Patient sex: F
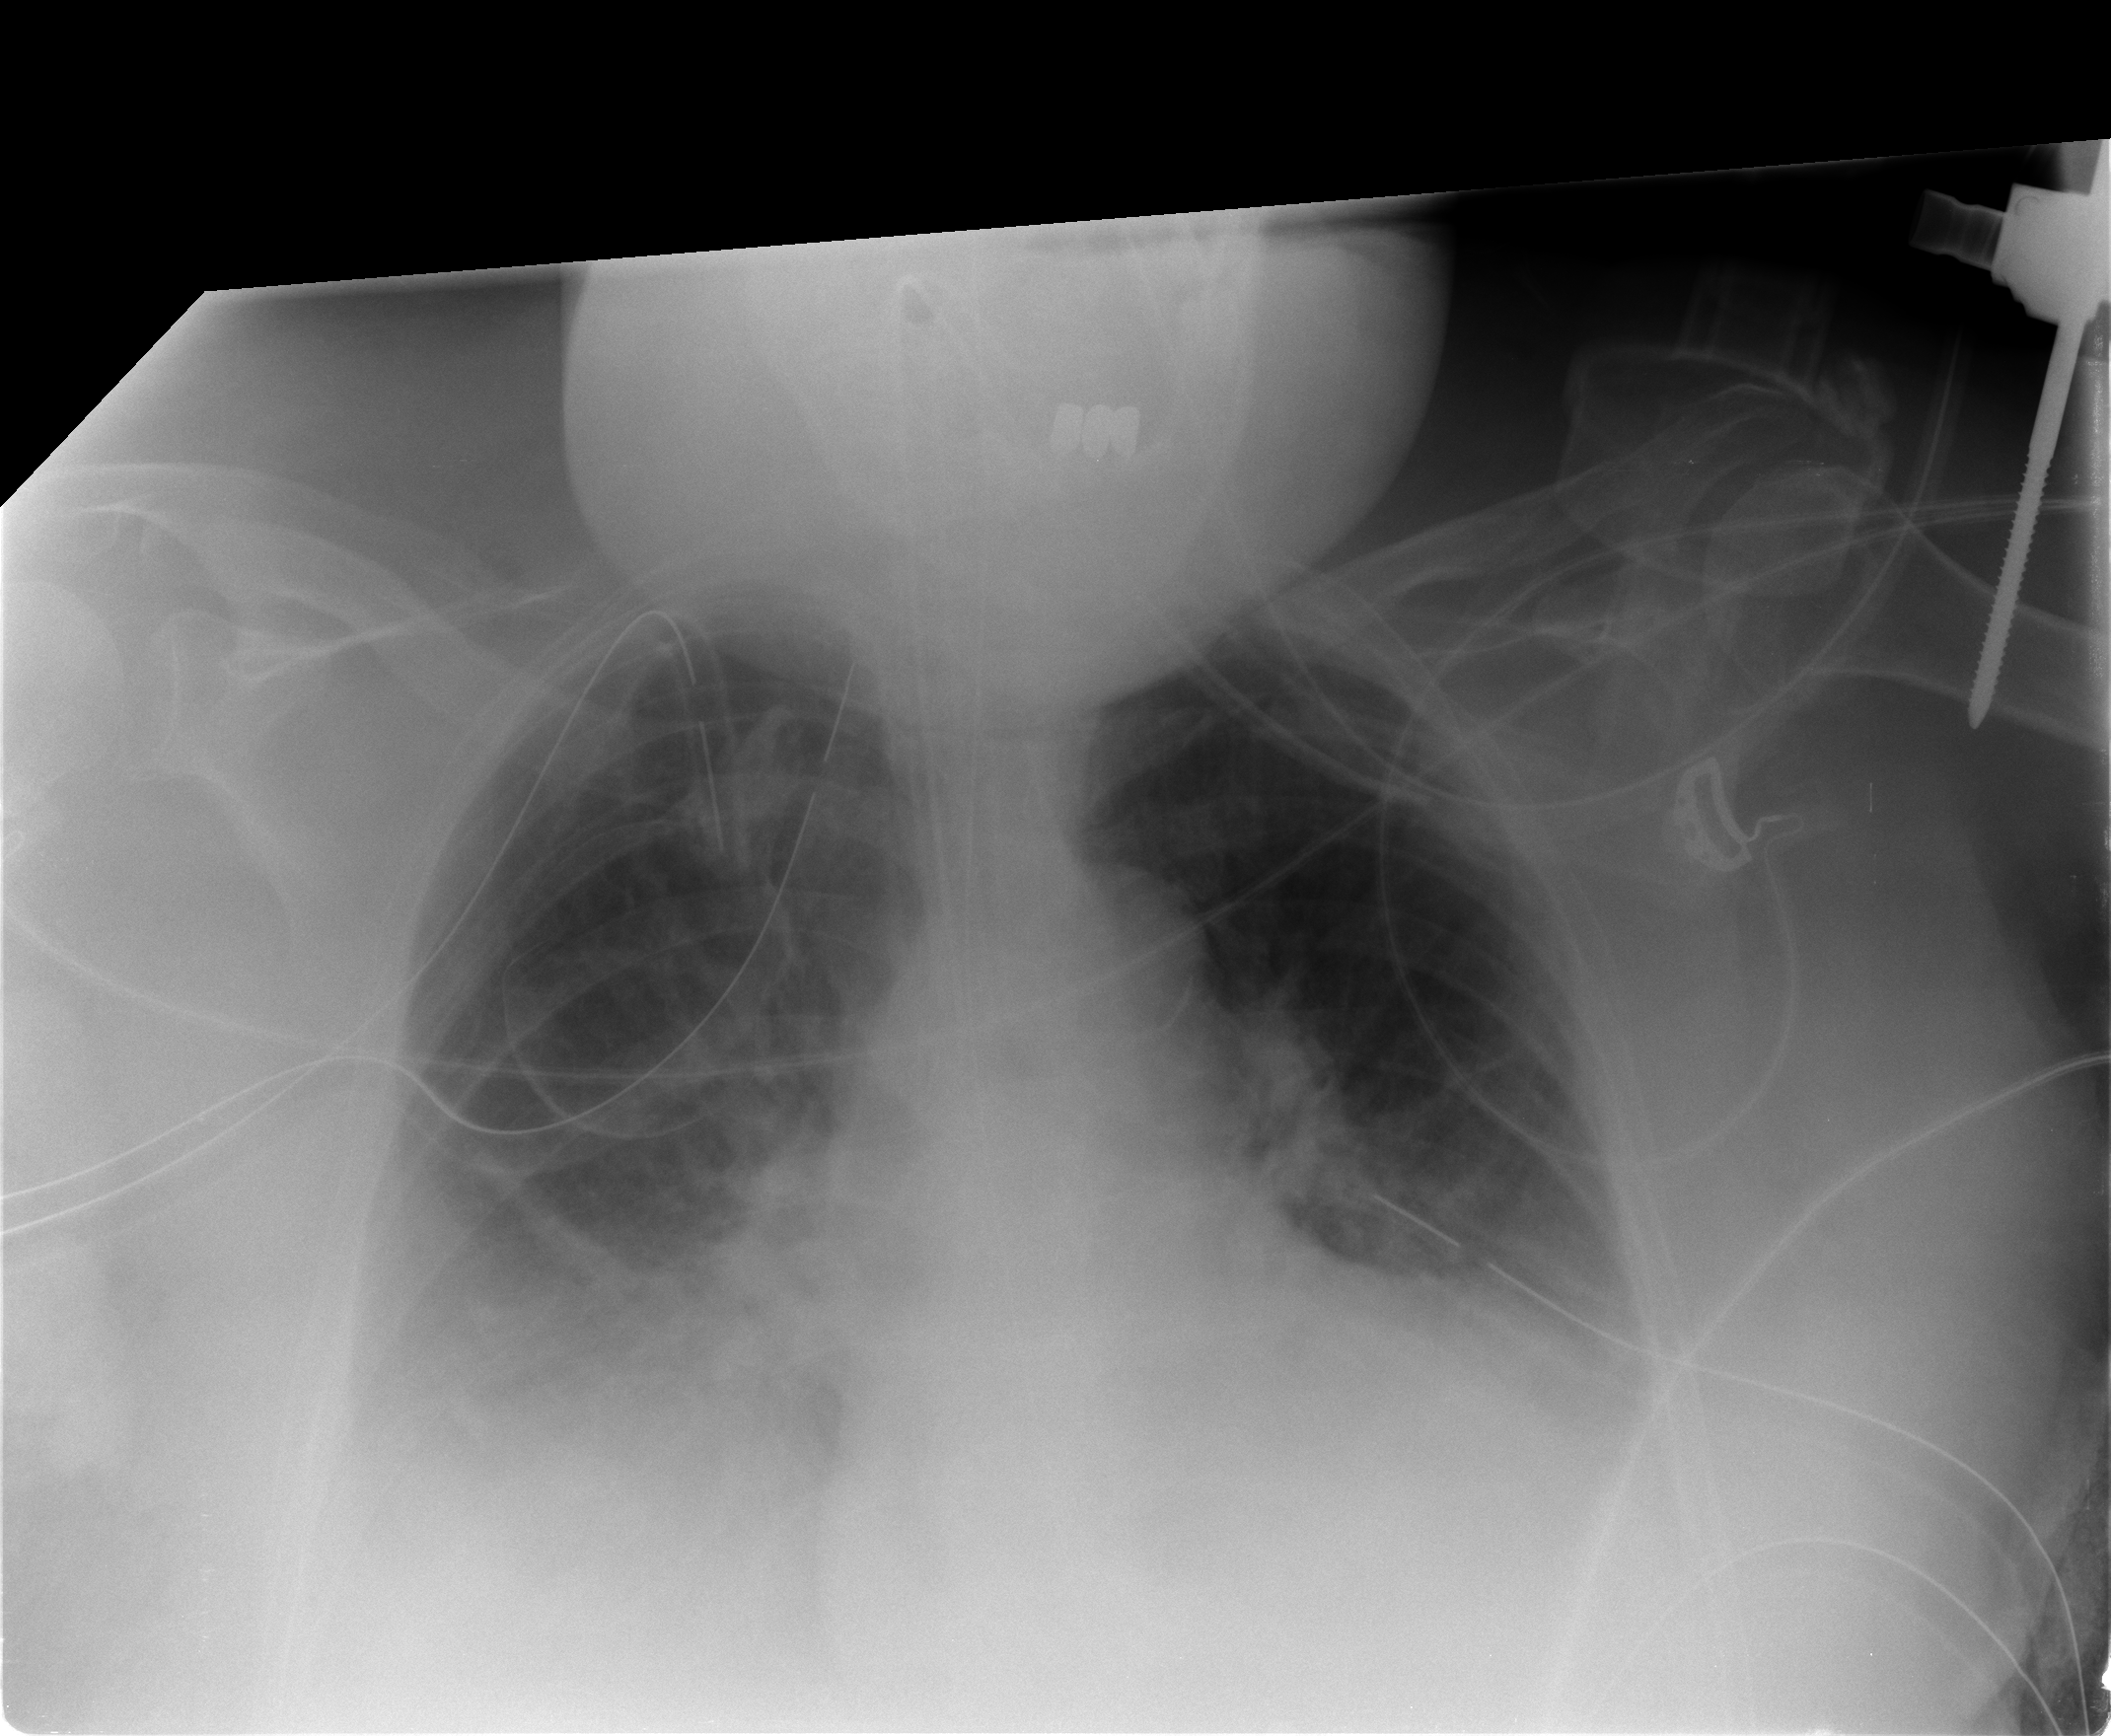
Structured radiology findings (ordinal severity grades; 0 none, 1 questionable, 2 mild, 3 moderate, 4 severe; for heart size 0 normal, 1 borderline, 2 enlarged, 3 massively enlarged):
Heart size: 1
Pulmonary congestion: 0
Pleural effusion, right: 2
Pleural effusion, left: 2
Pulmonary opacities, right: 2
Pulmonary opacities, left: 0
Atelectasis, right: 2
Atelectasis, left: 2